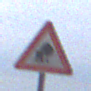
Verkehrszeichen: UnzureichendesLichtraumprofil
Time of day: MorningAfternoon
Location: Outdoor (Nature)
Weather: Overcast
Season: NotSpecified
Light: Natural